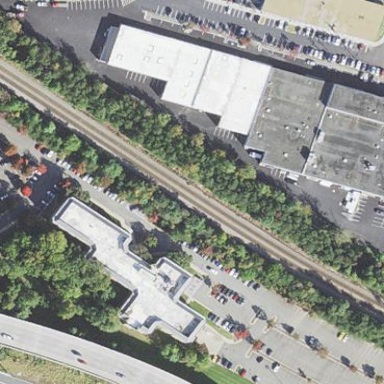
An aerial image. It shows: Office building.